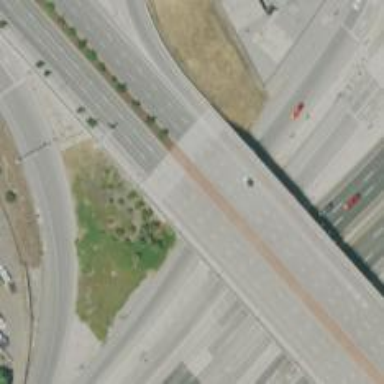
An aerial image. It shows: Primary highway with bridge.